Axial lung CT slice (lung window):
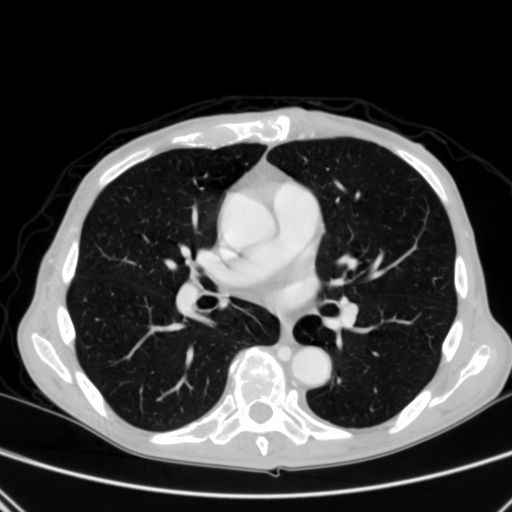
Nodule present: no